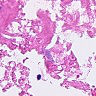
Metastatic tissue present: no